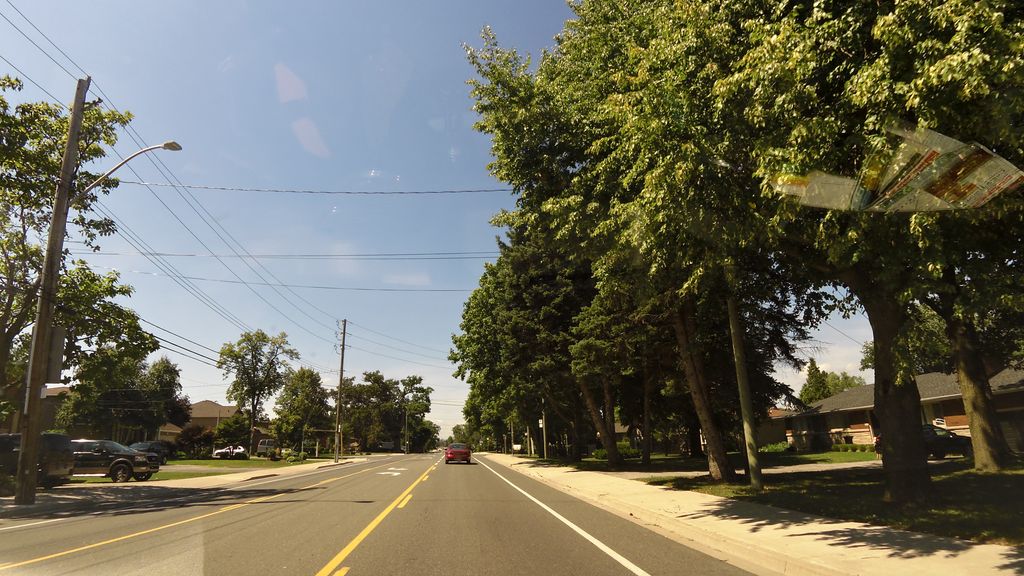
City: hamilton